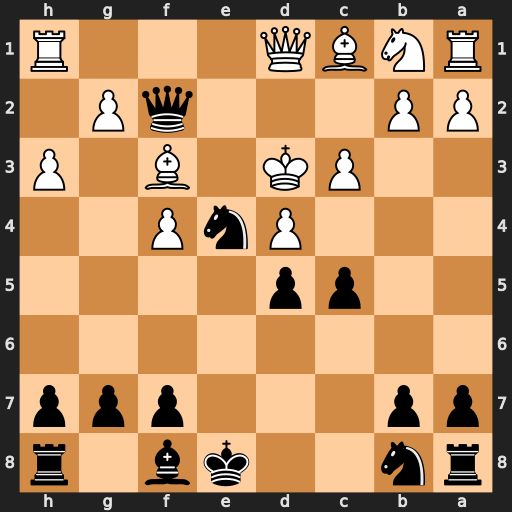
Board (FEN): rn2kb1r/pp3ppp/8/2pp4/3PnP2/2PK1B1P/PP3qP1/RNBQ3R
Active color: b
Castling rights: kq
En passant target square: -
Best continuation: c4#